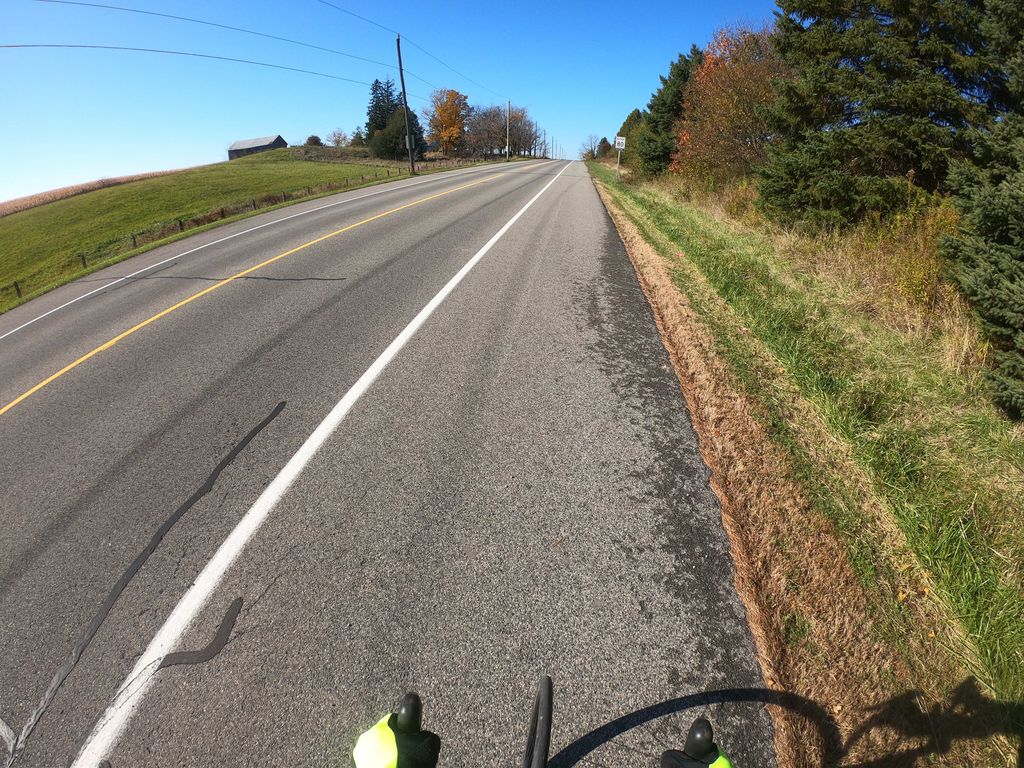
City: kitchener-waterloo